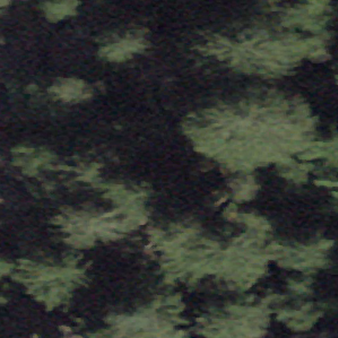
Label: other